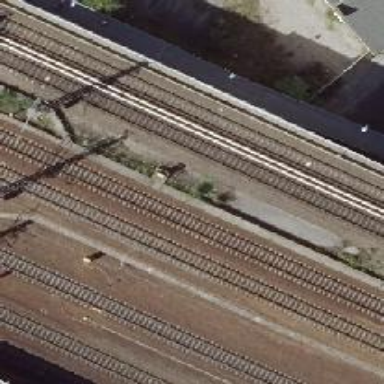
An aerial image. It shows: Bridge over railway with electrified contact lines.